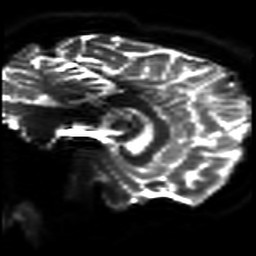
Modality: DWI
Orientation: sagittal
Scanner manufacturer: philips
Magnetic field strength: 7 T
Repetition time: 9.612 s
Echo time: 0.073 s